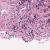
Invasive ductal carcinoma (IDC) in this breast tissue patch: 1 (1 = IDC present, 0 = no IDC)